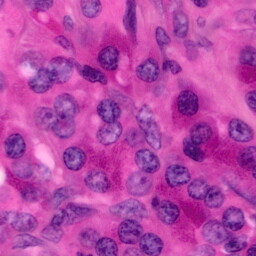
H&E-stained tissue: Pancreatic